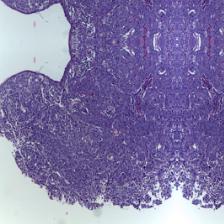
Diagnosis: OSCC